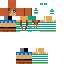
A female human skin with medium skin, wearing brown long hair dressed in a blue tshirt and brown pants, featuring a closed mouth.